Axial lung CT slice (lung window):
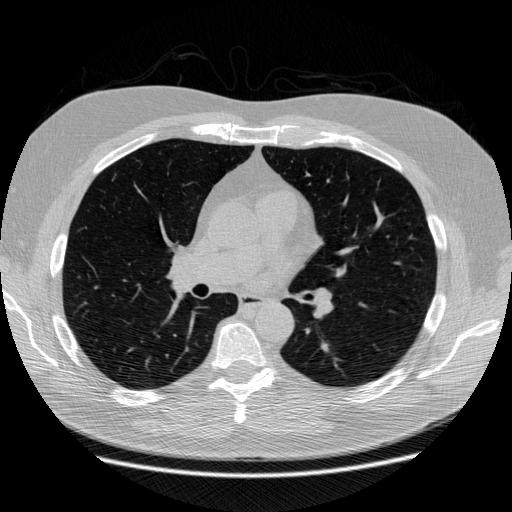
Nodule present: no